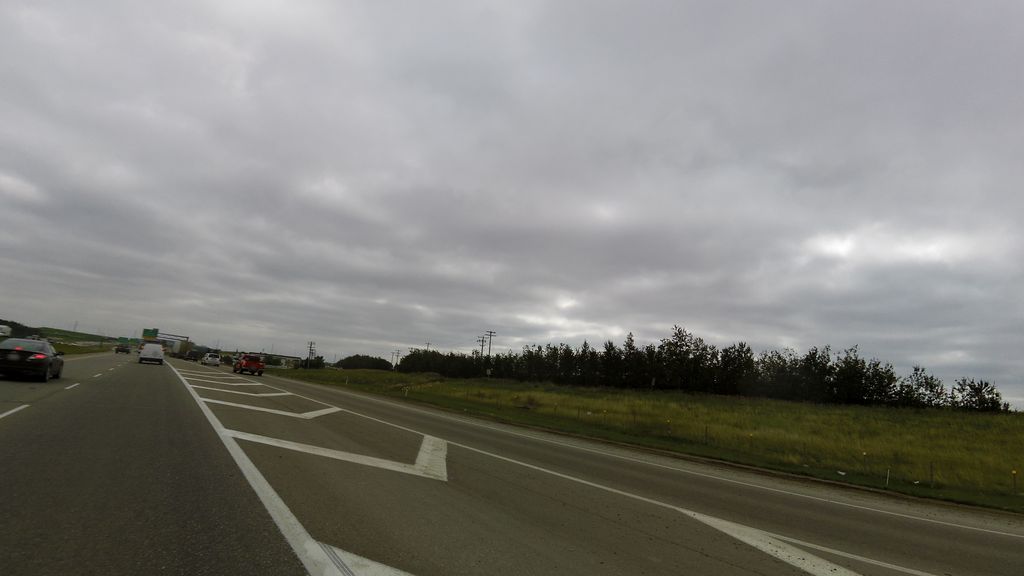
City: edmonton